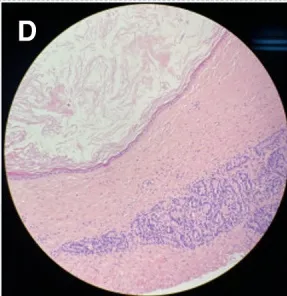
Perioperative data of the patient. (C) The well-defined, white solid mass was seen in the testicle (see arrow).
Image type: pathology (h&e)